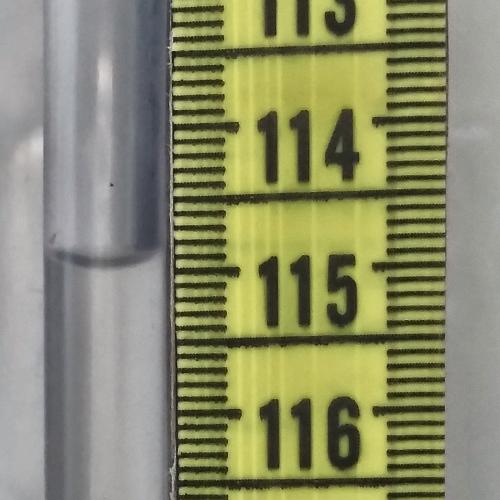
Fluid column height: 114.9 cm